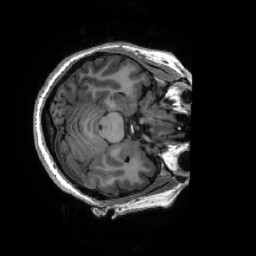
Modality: T1w
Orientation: axial
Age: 30
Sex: female
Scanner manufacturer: ge
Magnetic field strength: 3 T
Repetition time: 0.0073 s
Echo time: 0.003 s